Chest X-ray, AP view. Patient: 76 years old, sex M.
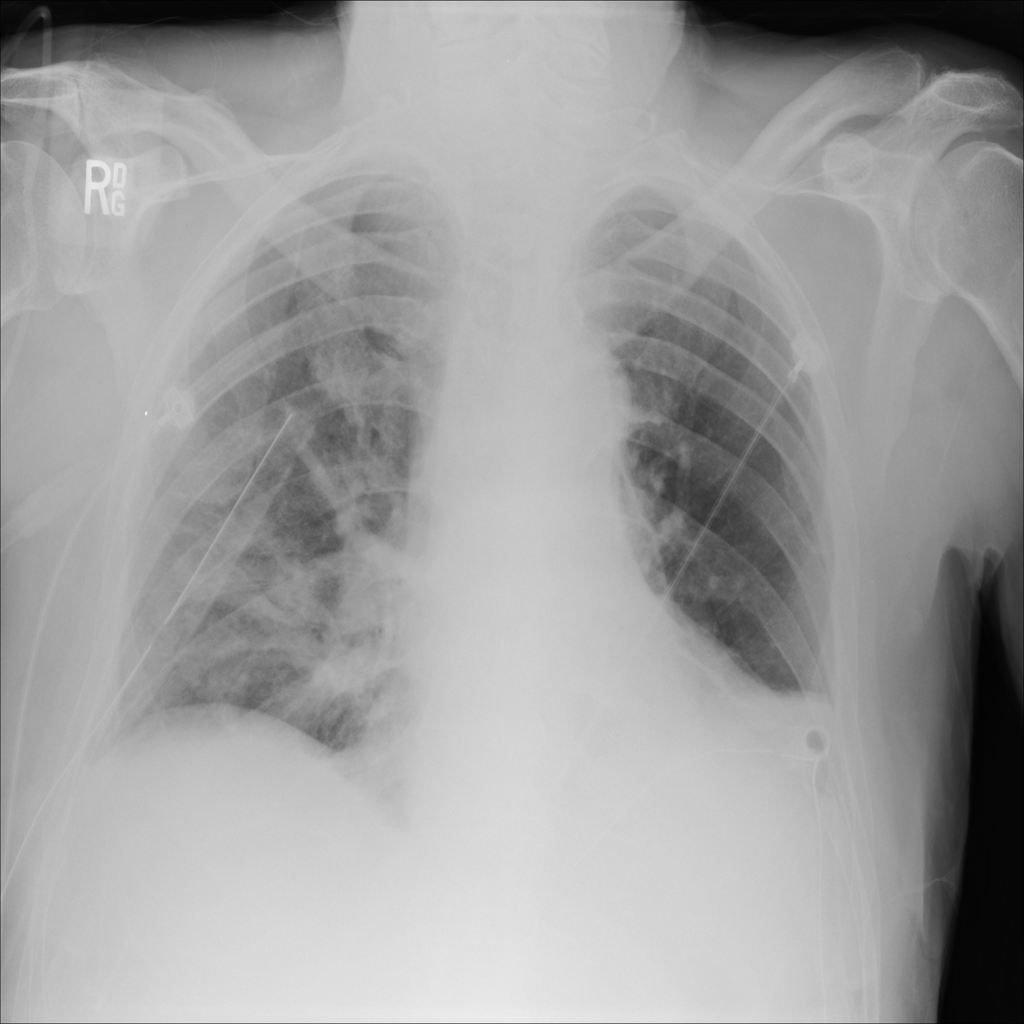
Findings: Atelectasis